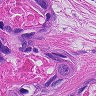
Metastatic tissue present: yes